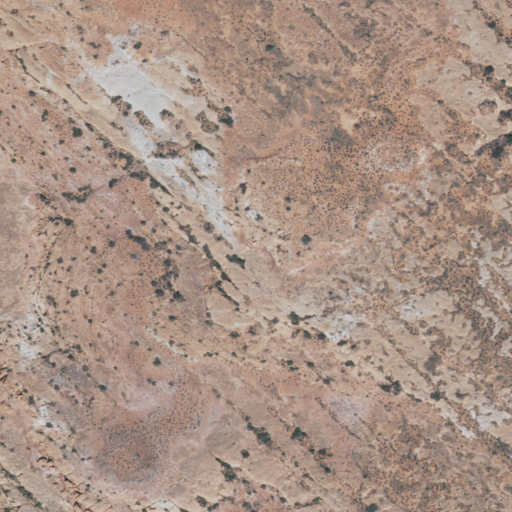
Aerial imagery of mountain in Arizona named Dead Horse Mesa containing barren land and shrub